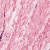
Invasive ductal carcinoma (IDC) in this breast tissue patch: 0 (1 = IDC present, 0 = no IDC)